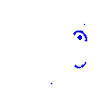
Particle: pion